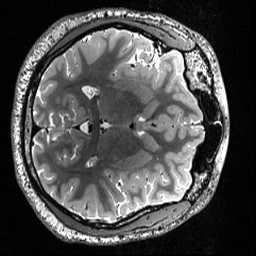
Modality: T2w
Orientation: axial
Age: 21
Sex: male
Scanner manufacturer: siemens
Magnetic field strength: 3 T
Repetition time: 3.2 s
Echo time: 0.566 s